Chest X-ray:
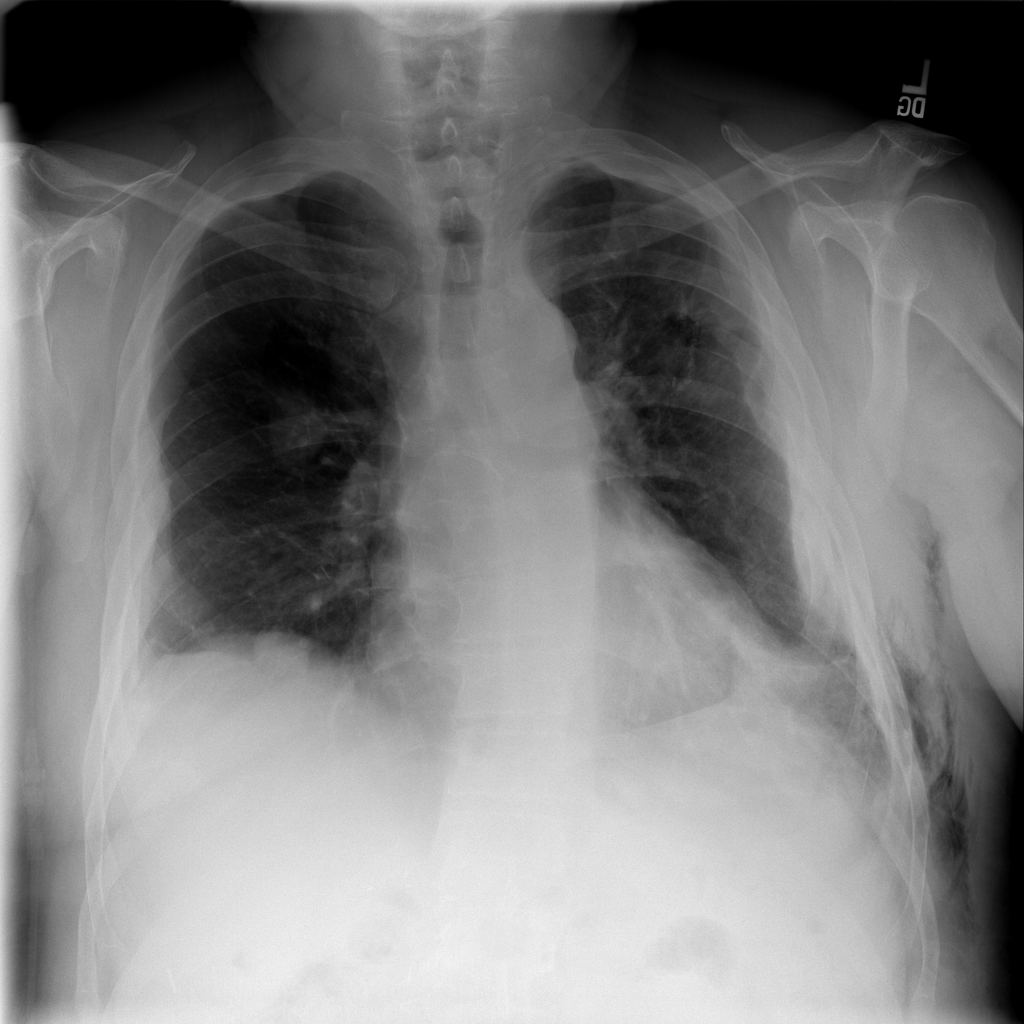
Findings: Fracture, Nodule, Effusion, Pleural Thickening, Consolidation
No abnormal finding: no